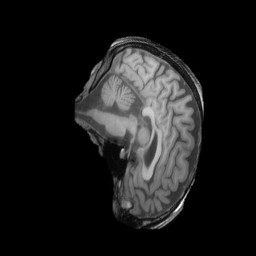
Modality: T1w
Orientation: sagittal
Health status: ill
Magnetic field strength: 3 T